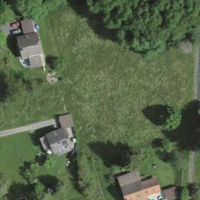
EUNIS habitat code: 24
Species observed at this site:
Lysimachia punctata